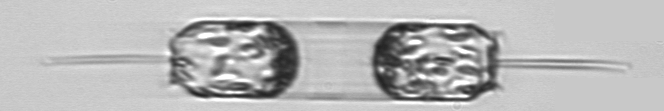
Label: Ditylum_brightwellii